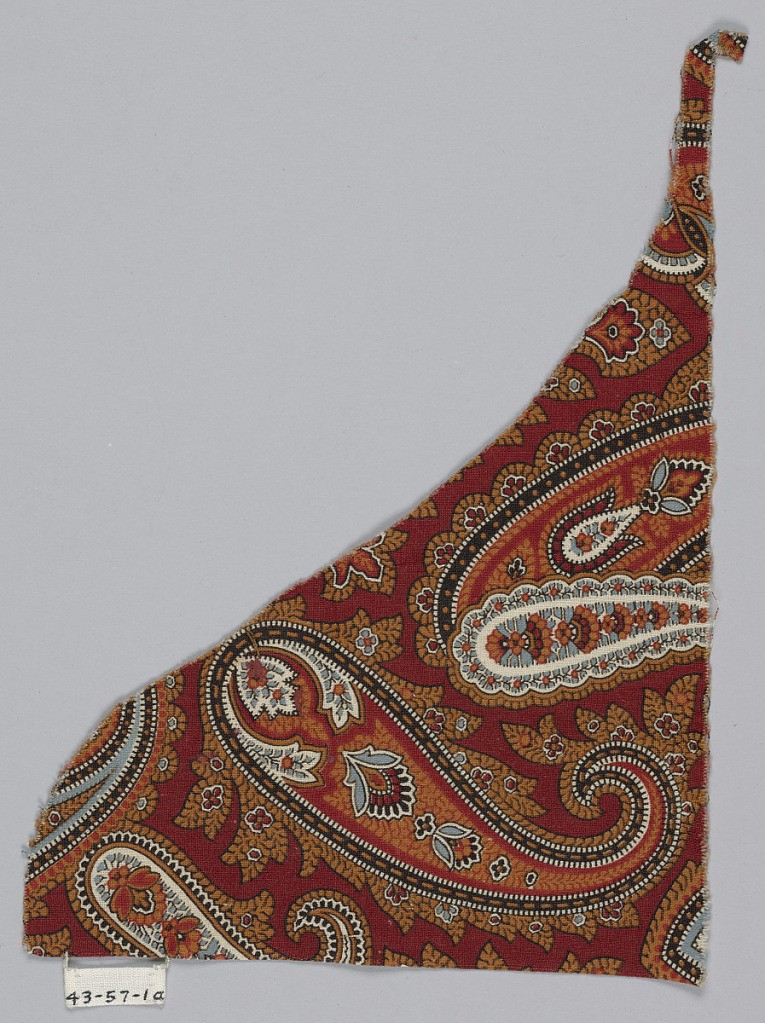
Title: Fragment
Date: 1850–1900
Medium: cotton Technique: printed on plain weave
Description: Corner fragment with a dark red ground has a paisley pattern in orange, light blue, white, black, and red.